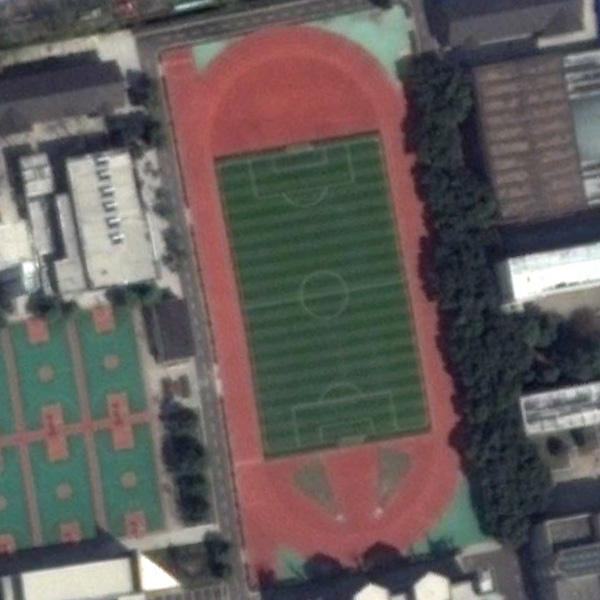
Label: Playground